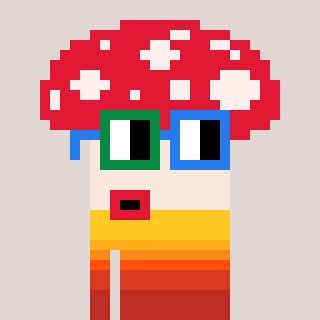
a pixel art character with square green and blue glasses, a mushroom-shaped head and a bege-colored body on a warm background